Question: I'm using the com.pyx4me.proguard-maven-plugin to obfuscate code in a multi-module project. How can I obfuscate a module that depends upon 'friend' methods from a different (obfuscated) module? I wish to keep everything from the base module but shrink/optimize as much as possible in the dependent module. I've tried a variety of 'keep*', 'dontoptimize' and 'dontshrink' options but nothing seems to help. Cross-posting from <URL>.

The above project structure yields the following error:
'''
[proguard] Warning: test.Bar: can't find referenced method 'void x()' in class test.Foo
[proguard] Warning: there were 1 unresolved references to program class members.
[proguard] Your input classes appear to be inconsistent.
'''
'''
<project xmlns="http://maven.apache.org/POM/4.0.0" xmlns:xsi="http://www.w3.org/2001/XMLSchema-instance"
xsi:schemaLocation="http://maven.apache.org/POM/4.0.0 http://maven.apache.org/xsd/maven-4.0.0.xsd">
<modelVersion>4.0.0</modelVersion>
<groupId>group</groupId>
<artifactId>testproj</artifactId>
<version>1.0.0.0</version>
<packaging>pom</packaging>
<name>testproj</name>
<properties>
<project.build.sourceEncoding>UTF-8</project.build.sourceEncoding>
</properties>
<modules>
<module>testproj.a</module>
<module>testproj.b</module>
</modules>
</project>
'''
'''
<project xmlns="http://maven.apache.org/POM/4.0.0"
xmlns:xsi="http://www.w3.org/2001/XMLSchema-instance"
xsi:schemaLocation="http://maven.apache.org/POM/4.0.0 http://maven.apache.org/xsd/maven-4.0.0.xsd">
<modelVersion>4.0.0</modelVersion>
<groupId>group</groupId>
<artifactId>testproj.a</artifactId>
<version>1.0-SNAPSHOT</version>
<packaging>jar</packaging>
<name>testproj.a</name>
<properties>
<project.build.sourceEncoding>UTF-8</project.build.sourceEncoding>
</properties>
<build>
<plugins>
<plugin>
<groupId>org.apache.maven.plugins</groupId>
<artifactId>maven-compiler-plugin</artifactId>
<version>2.3.2</version>
<configuration>
<source>1.7</source>
<target>1.7</target>
</configuration>
</plugin>
<plugin>
<groupId>org.apache.maven.plugins</groupId>
<artifactId>maven-jar-plugin</artifactId>
<version>2.4</version>
<configuration>
<archive>
<index>true</index>
<manifest>
<classpathPrefix>lib/</classpathPrefix>
<addClasspath>true</addClasspath>
<mainClass>com.holliswaite.swmf.FontTableModel</mainClass>
</manifest>
</archive>
</configuration>
</plugin>
<plugin>
<groupId>org.apache.maven.plugins</groupId>
<artifactId>maven-dependency-plugin</artifactId>
<version>2.2</version>
<executions>
<execution>
<id>copy-dependencies</id>
<phase>package</phase>
<goals>
<goal>copy-dependencies</goal>
</goals>
<configuration>
<outputDirectory>${project.build.directory}/lib</outputDirectory>
<overWriteReleases>true</overWriteReleases>
<overWriteSnapshots>true</overWriteSnapshots>
<overWriteIfNewer>true</overWriteIfNewer>
</configuration>
</execution>
</executions>
</plugin>
<plugin>
<groupId>com.pyx4me</groupId>
<artifactId>proguard-maven-plugin</artifactId>
<executions>
<execution>
<phase>package</phase>
<goals>
<goal>proguard</goal>
</goals>
</execution>
</executions>
<configuration>
<options>
<option>-keep class * {*;}</option>
</options>
<libs>
<lib>${java.home}/lib/rt.jar</lib>
<lib>${java.home}/lib/jsse.jar</lib>
</libs>
</configuration>
<dependencies>
<dependency>
<groupId>net.sf.proguard</groupId>
<artifactId>proguard</artifactId>
<version>4.8</version>
<scope>runtime</scope>
</dependency>
</dependencies>
</plugin>
</plugins>
</build>
</project>
'''
'''
<project xmlns="http://maven.apache.org/POM/4.0.0"
xmlns:xsi="http://www.w3.org/2001/XMLSchema-instance"
xsi:schemaLocation="http://maven.apache.org/POM/4.0.0 http://maven.apache.org/xsd/maven-4.0.0.xsd">
<modelVersion>4.0.0</modelVersion>
<groupId>group</groupId>
<artifactId>testproj.b</artifactId>
<version>1.0-SNAPSHOT</version>
<packaging>jar</packaging>
<name>testproj.b</name>
<properties>
<project.build.sourceEncoding>UTF-8</project.build.sourceEncoding>
</properties>
<dependencies>
<dependency>
<groupId>${project.groupId}</groupId>
<artifactId>testproj.a</artifactId>
<version>1.0-SNAPSHOT</version>
</dependency>
</dependencies>
<build>
<plugins>
<plugin>
<groupId>org.apache.maven.plugins</groupId>
<artifactId>maven-compiler-plugin</artifactId>
<version>2.3.2</version>
<configuration>
<source>1.7</source>
<target>1.7</target>
</configuration>
</plugin>
<plugin>
<groupId>org.apache.maven.plugins</groupId>
<artifactId>maven-jar-plugin</artifactId>
<version>2.4</version>
<configuration>
<archive>
<index>true</index>
<manifest>
<classpathPrefix>lib/</classpathPrefix>
<addClasspath>true</addClasspath>
<mainClass>com.holliswaite.swmf.SWMFFrame</mainClass>
</manifest>
</archive>
</configuration>
</plugin>
<plugin>
<groupId>org.apache.maven.plugins</groupId>
<artifactId>maven-dependency-plugin</artifactId>
<version>2.2</version>
<executions>
<execution>
<id>copy-dependencies</id>
<phase>package</phase>
<goals>
<goal>copy-dependencies</goal>
</goals>
<configuration>
<outputDirectory>${project.build.directory}/lib</outputDirectory>
<overWriteReleases>true</overWriteReleases>
<overWriteSnapshots>true</overWriteSnapshots>
<overWriteIfNewer>true</overWriteIfNewer>
</configuration>
</execution>
</executions>
</plugin>
<plugin>
<groupId>com.pyx4me</groupId>
<artifactId>proguard-maven-plugin</artifactId>
<executions>
<execution>
<phase>package</phase>
<goals>
<goal>proguard</goal>
</goals>
</execution>
</executions>
<configuration>
<options>
<option>-allowaccessmodification</option>
<option>-keep public class test.Bar {*;}</option>
</options>
<libs>
<lib>${java.home}/lib/rt.jar</lib>
<lib>${java.home}/lib/jsse.jar</lib>
</libs>
</configuration>
<dependencies>
<dependency>
<groupId>net.sf.proguard</groupId>
<artifactId>proguard</artifactId>
<version>4.8</version>
<scope>runtime</scope>
</dependency>
</dependencies>
</plugin>
</plugins>
</build>
</project>
'''
'''
package test;
public class Foo {
void x() {}
public void y() {}
}
'''
'''
package test;
public class Bar {void z() {(new Foo()).x();}}
'''
References to 'y()' work ok but calling 'x()' results in errors.
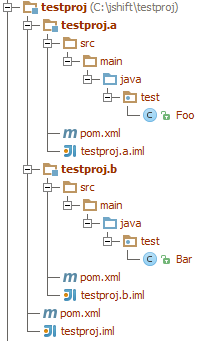
Answer: Use '-dontskipnonpubliclibraryclassmembers' option (in testproj.b/pom.xml).